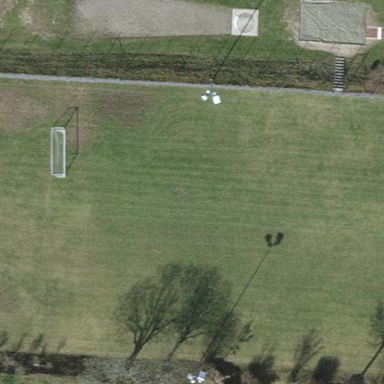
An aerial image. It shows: Grass pitch designated for multiple sports activities.